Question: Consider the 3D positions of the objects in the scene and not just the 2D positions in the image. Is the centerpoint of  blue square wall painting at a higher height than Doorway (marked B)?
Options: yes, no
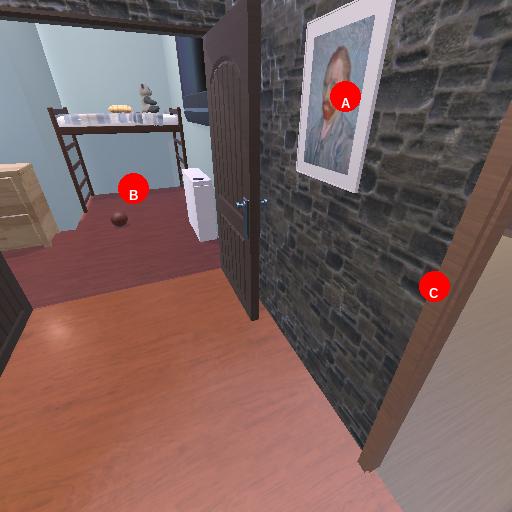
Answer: yes